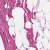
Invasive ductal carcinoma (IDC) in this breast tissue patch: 0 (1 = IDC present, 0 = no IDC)